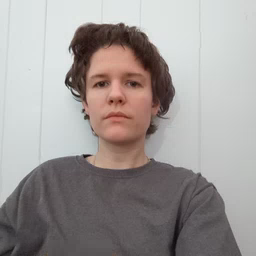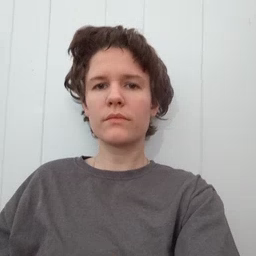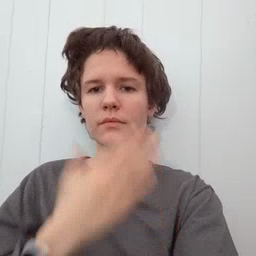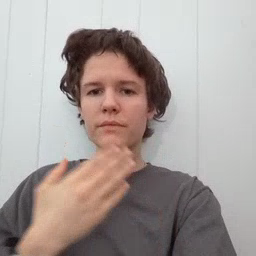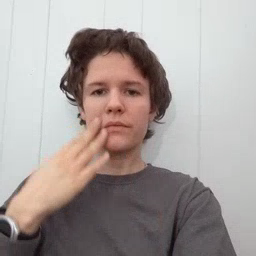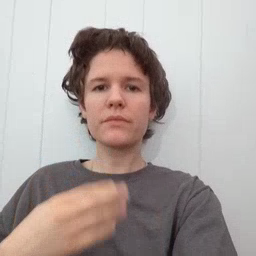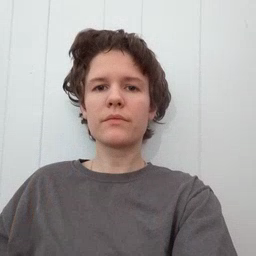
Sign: napkin